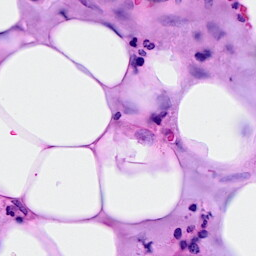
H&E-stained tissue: Breast